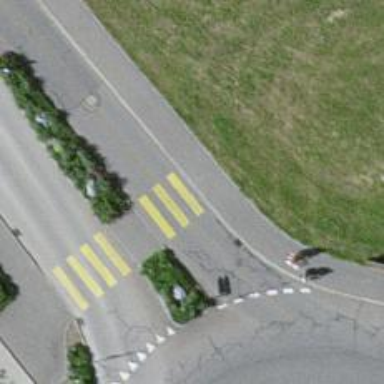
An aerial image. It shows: Marked zebra crossing with island in the middle.